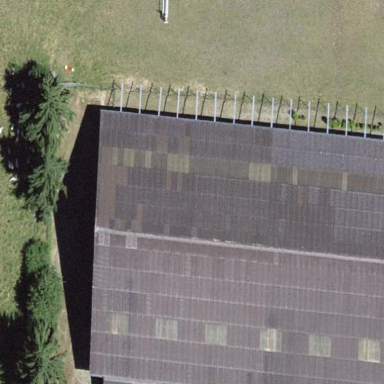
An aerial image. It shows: Riding hall building with gabled roof.